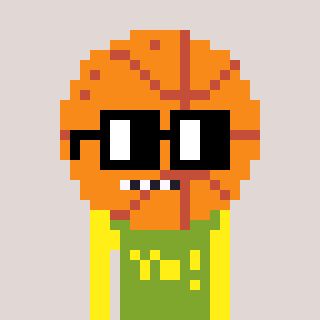
a pixel art character with square black glasses, a basketball-shaped head and a slimegreen-colored body on a warm background